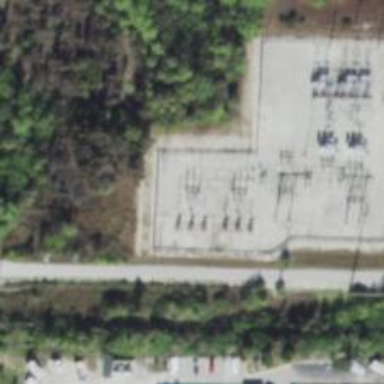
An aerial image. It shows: Switch used for power control.